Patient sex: M
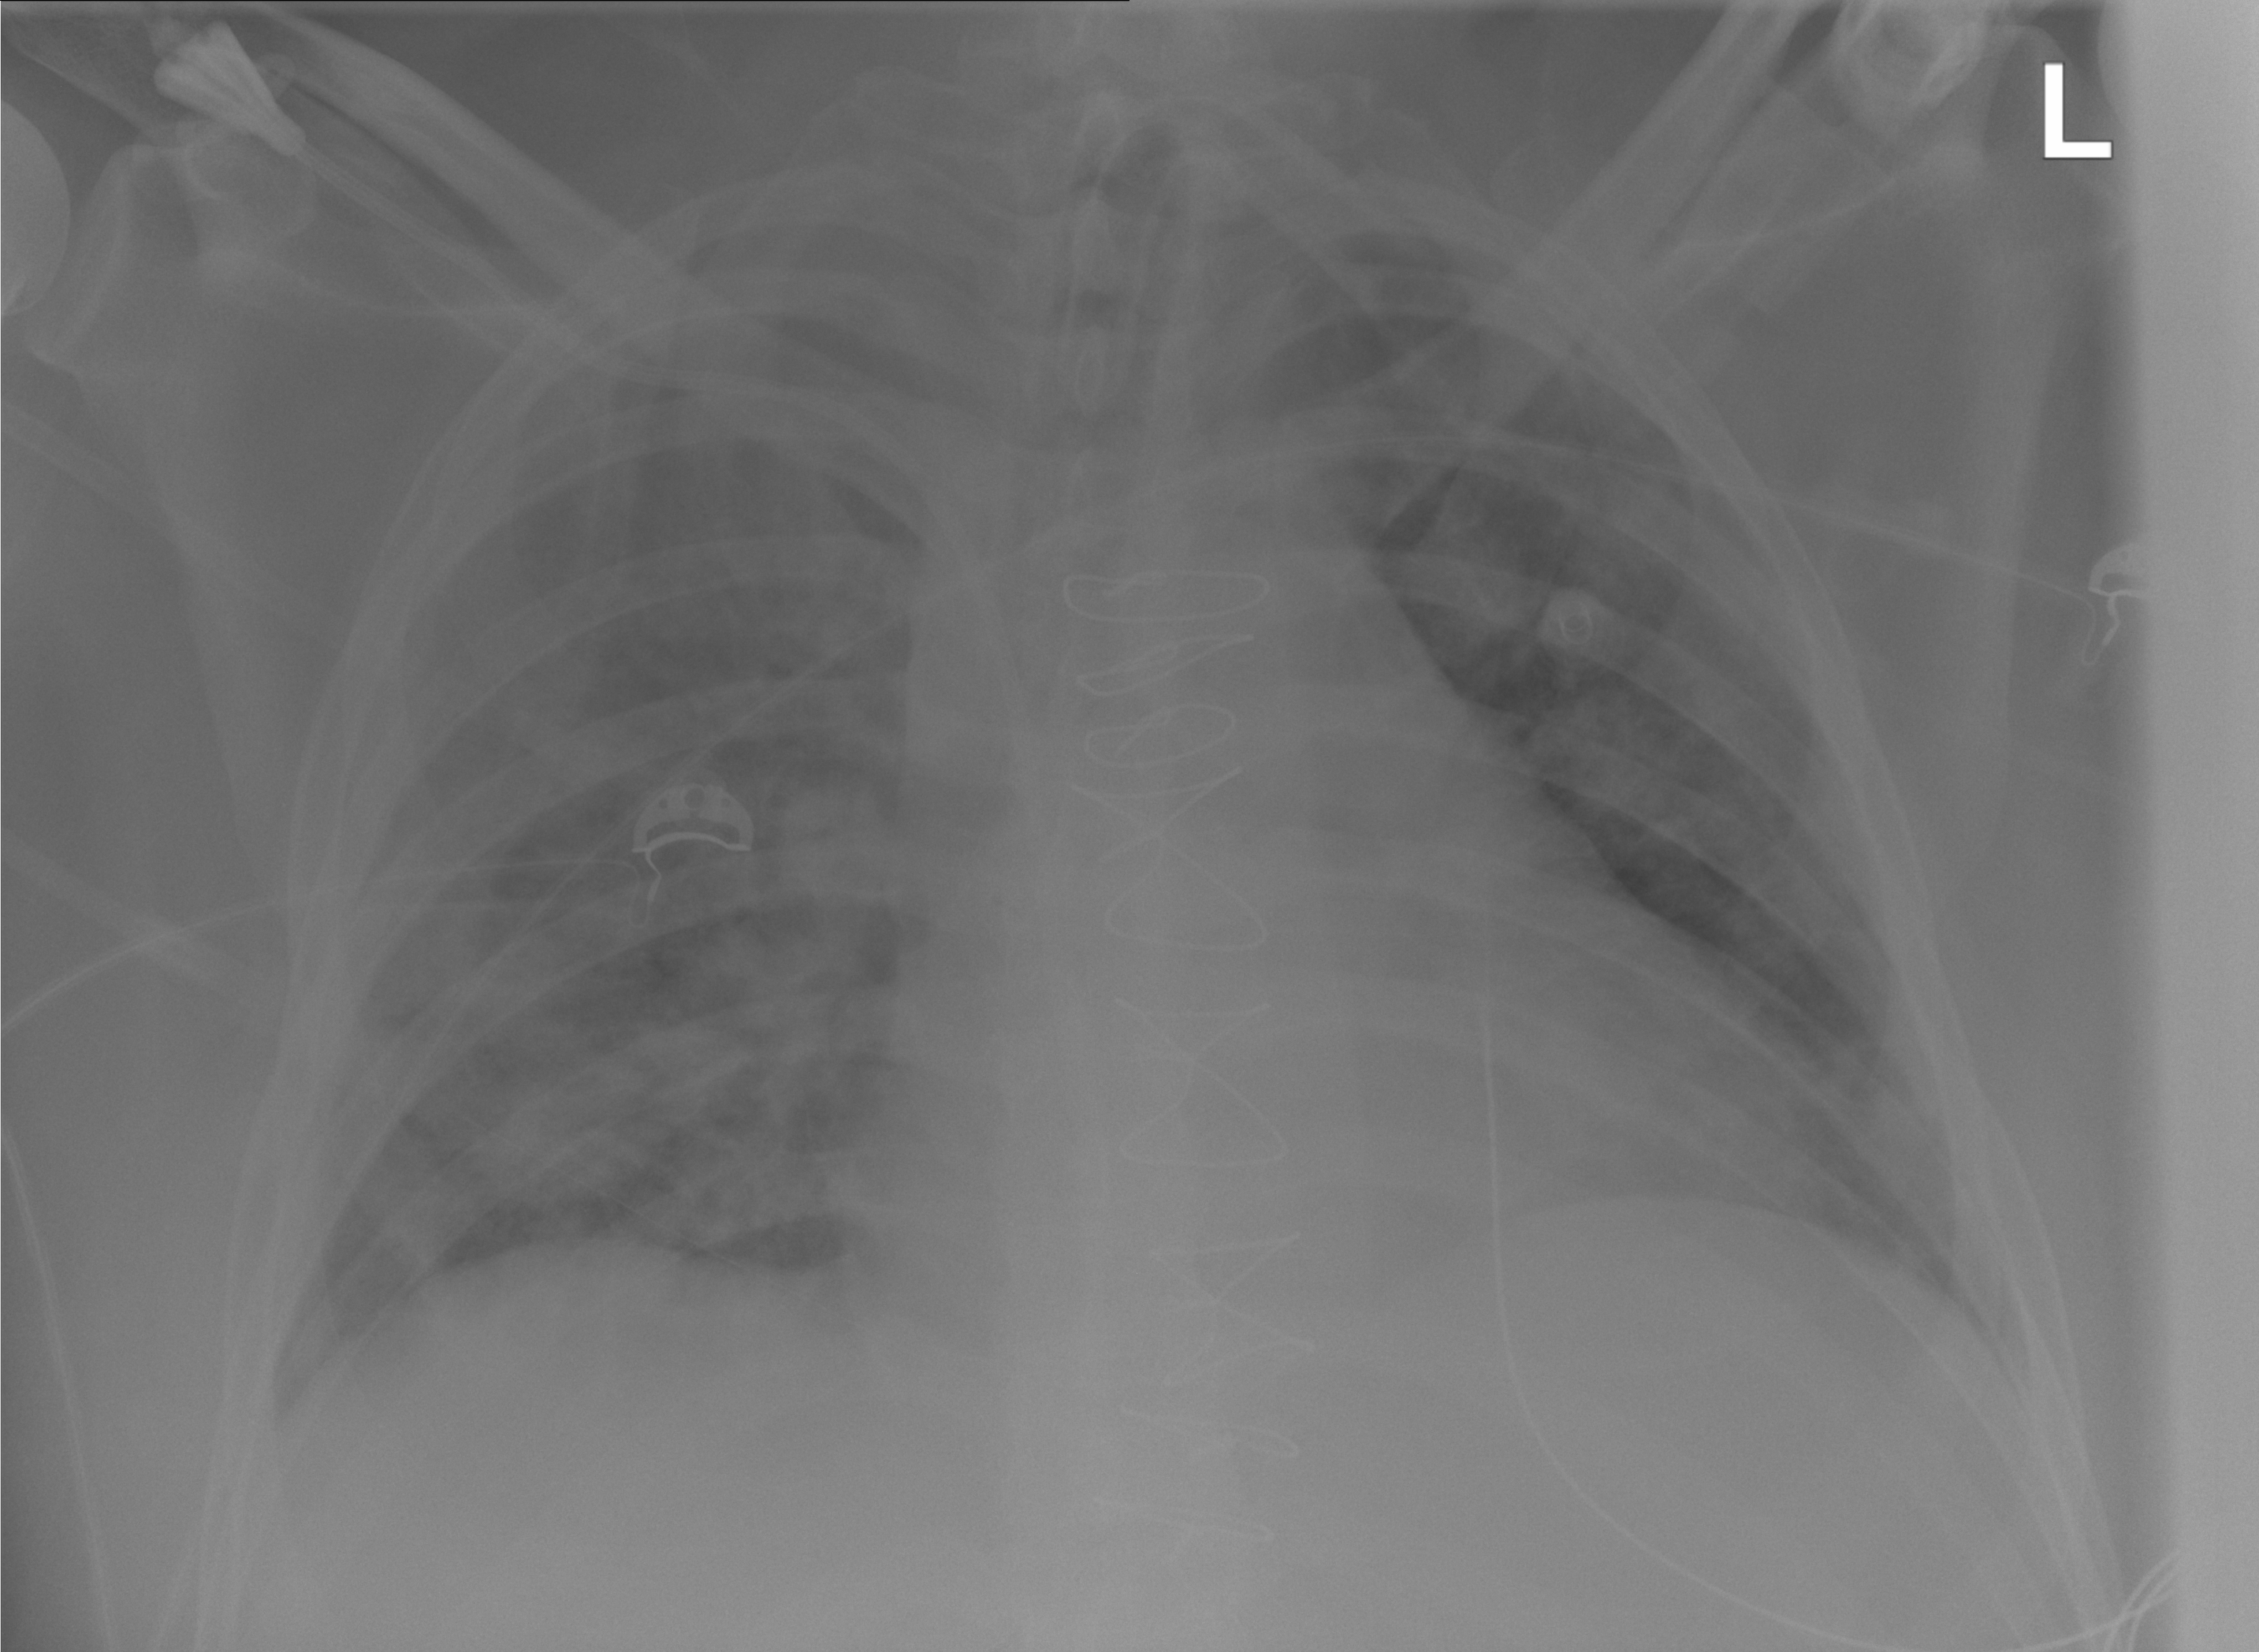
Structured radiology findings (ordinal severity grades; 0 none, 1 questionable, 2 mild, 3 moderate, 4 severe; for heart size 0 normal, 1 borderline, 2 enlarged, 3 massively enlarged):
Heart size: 0
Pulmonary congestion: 2
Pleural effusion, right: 0
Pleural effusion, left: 0
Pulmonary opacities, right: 2
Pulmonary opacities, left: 2
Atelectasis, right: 0
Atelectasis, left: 0